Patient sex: F
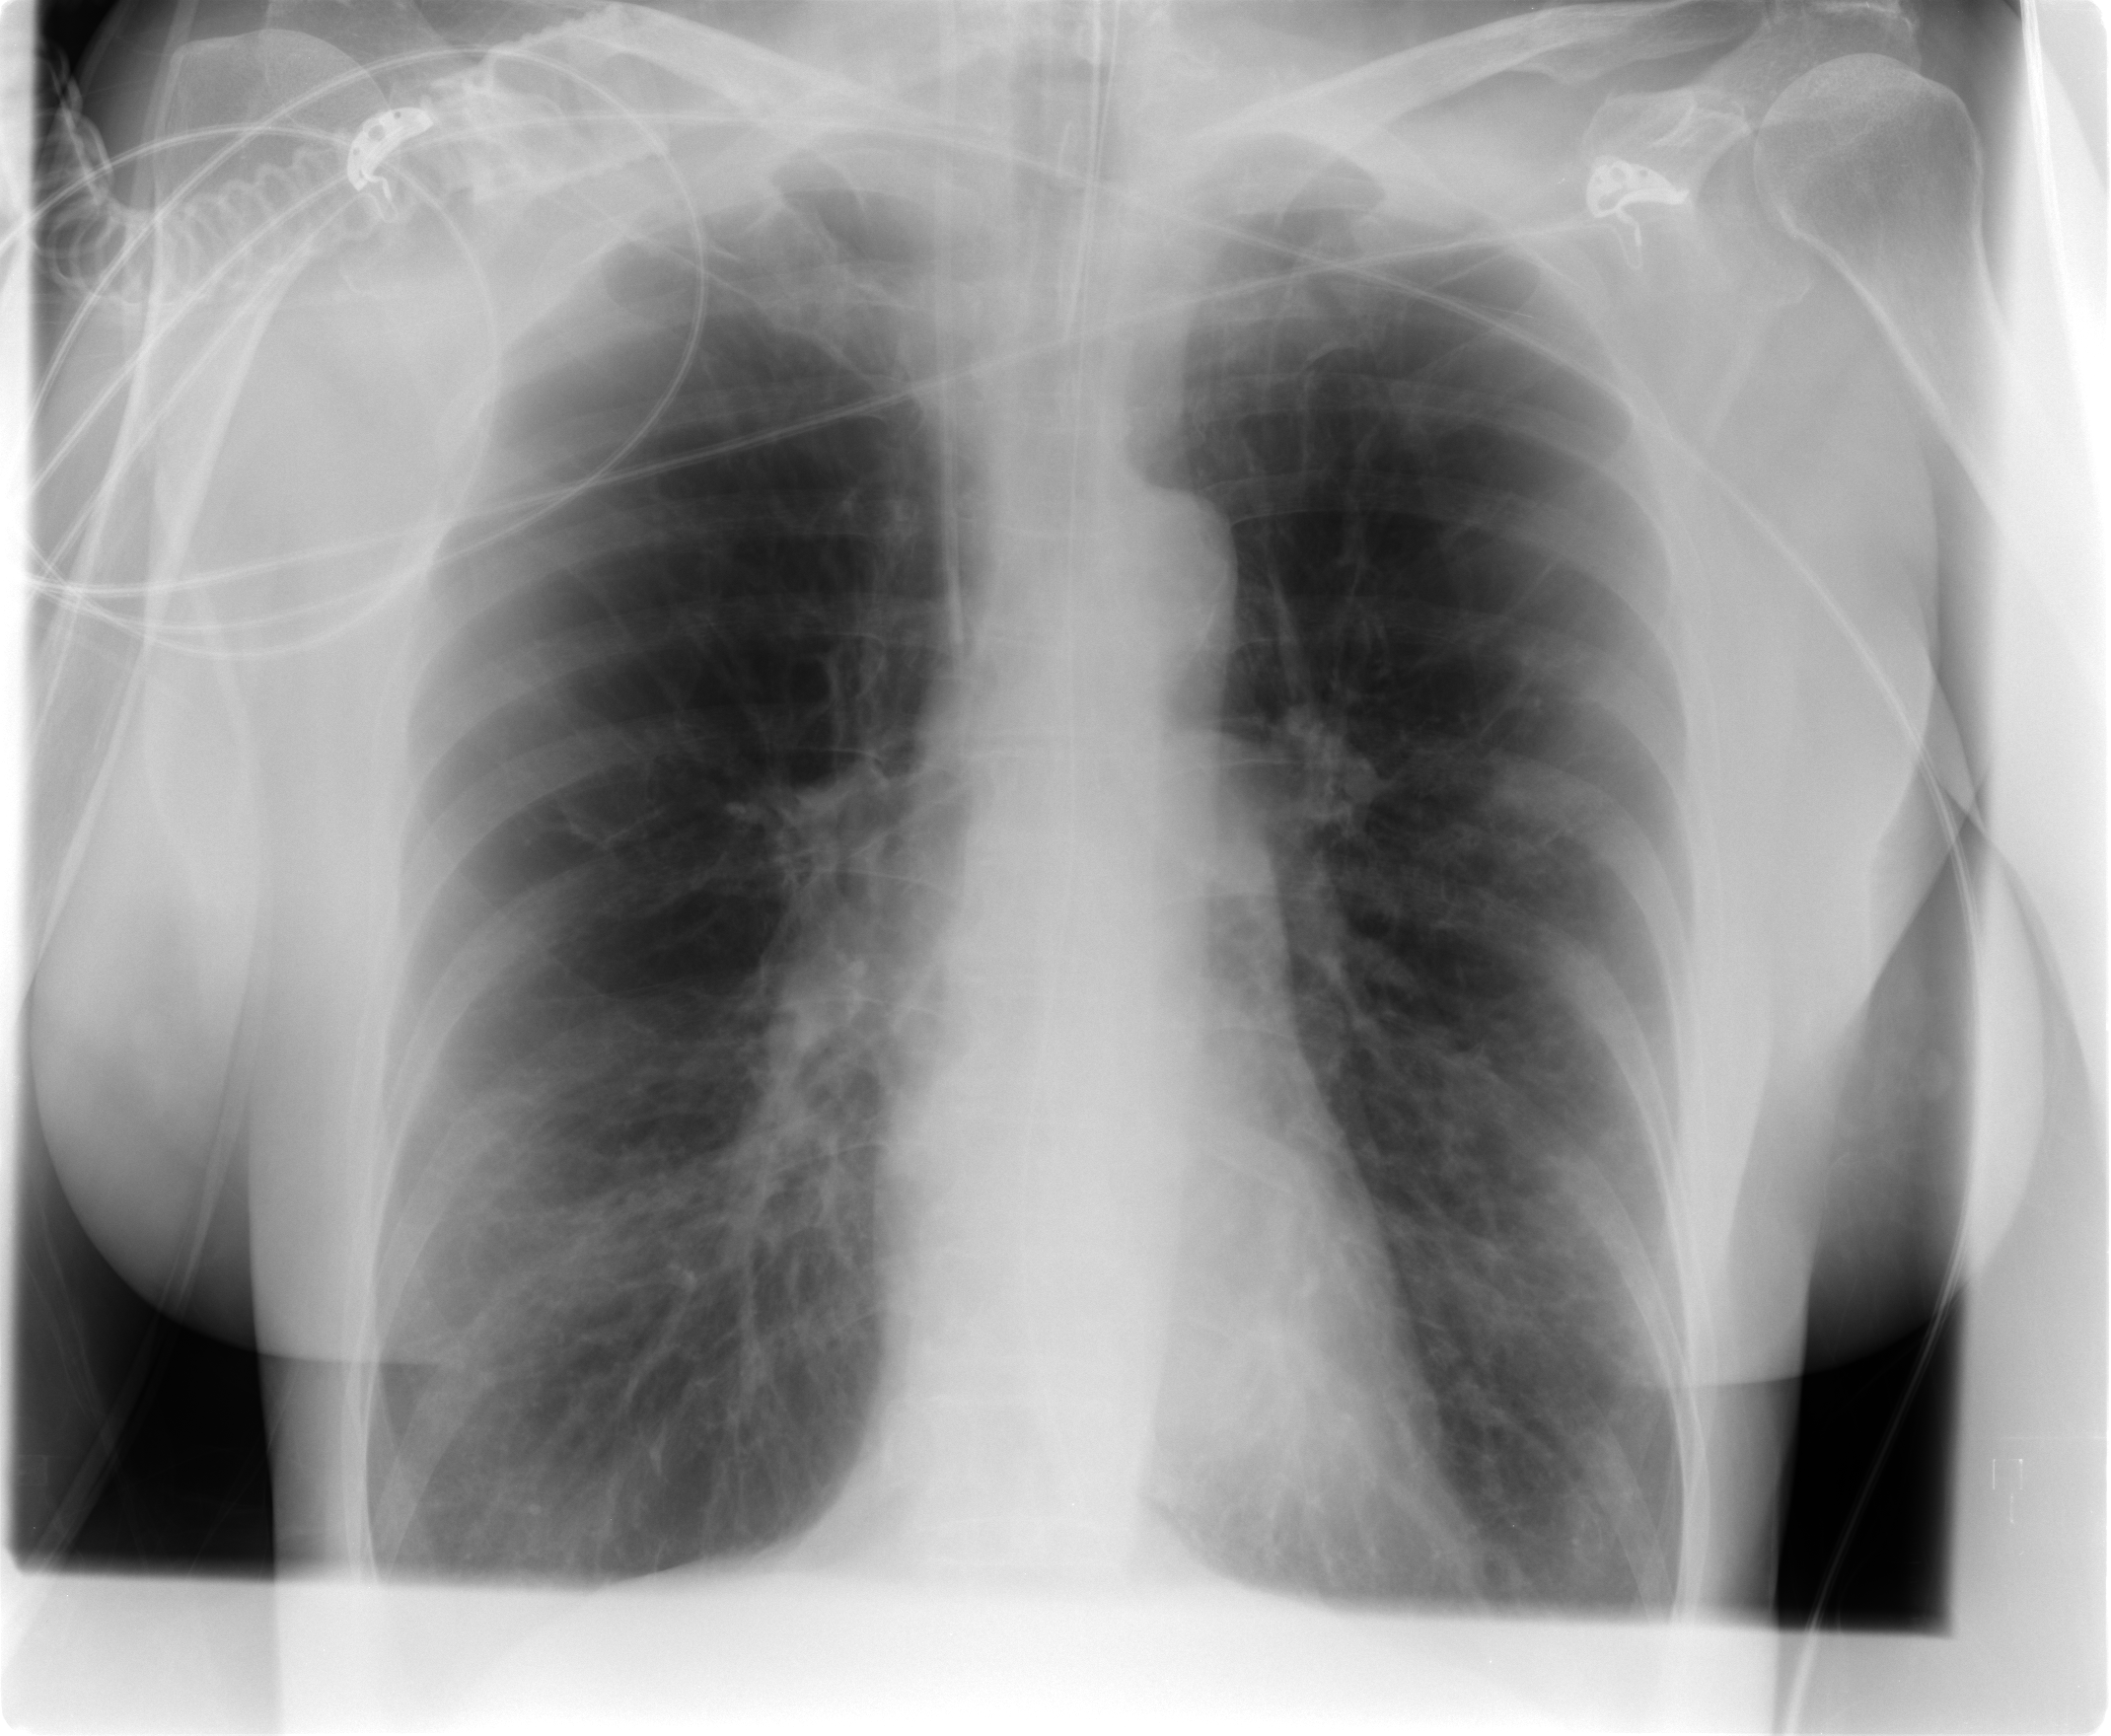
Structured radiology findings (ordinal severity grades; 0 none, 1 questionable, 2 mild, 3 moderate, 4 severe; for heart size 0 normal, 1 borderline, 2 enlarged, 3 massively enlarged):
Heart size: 0
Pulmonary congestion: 0
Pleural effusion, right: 0
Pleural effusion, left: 0
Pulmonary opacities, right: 0
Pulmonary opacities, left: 0
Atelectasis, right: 2
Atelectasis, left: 2